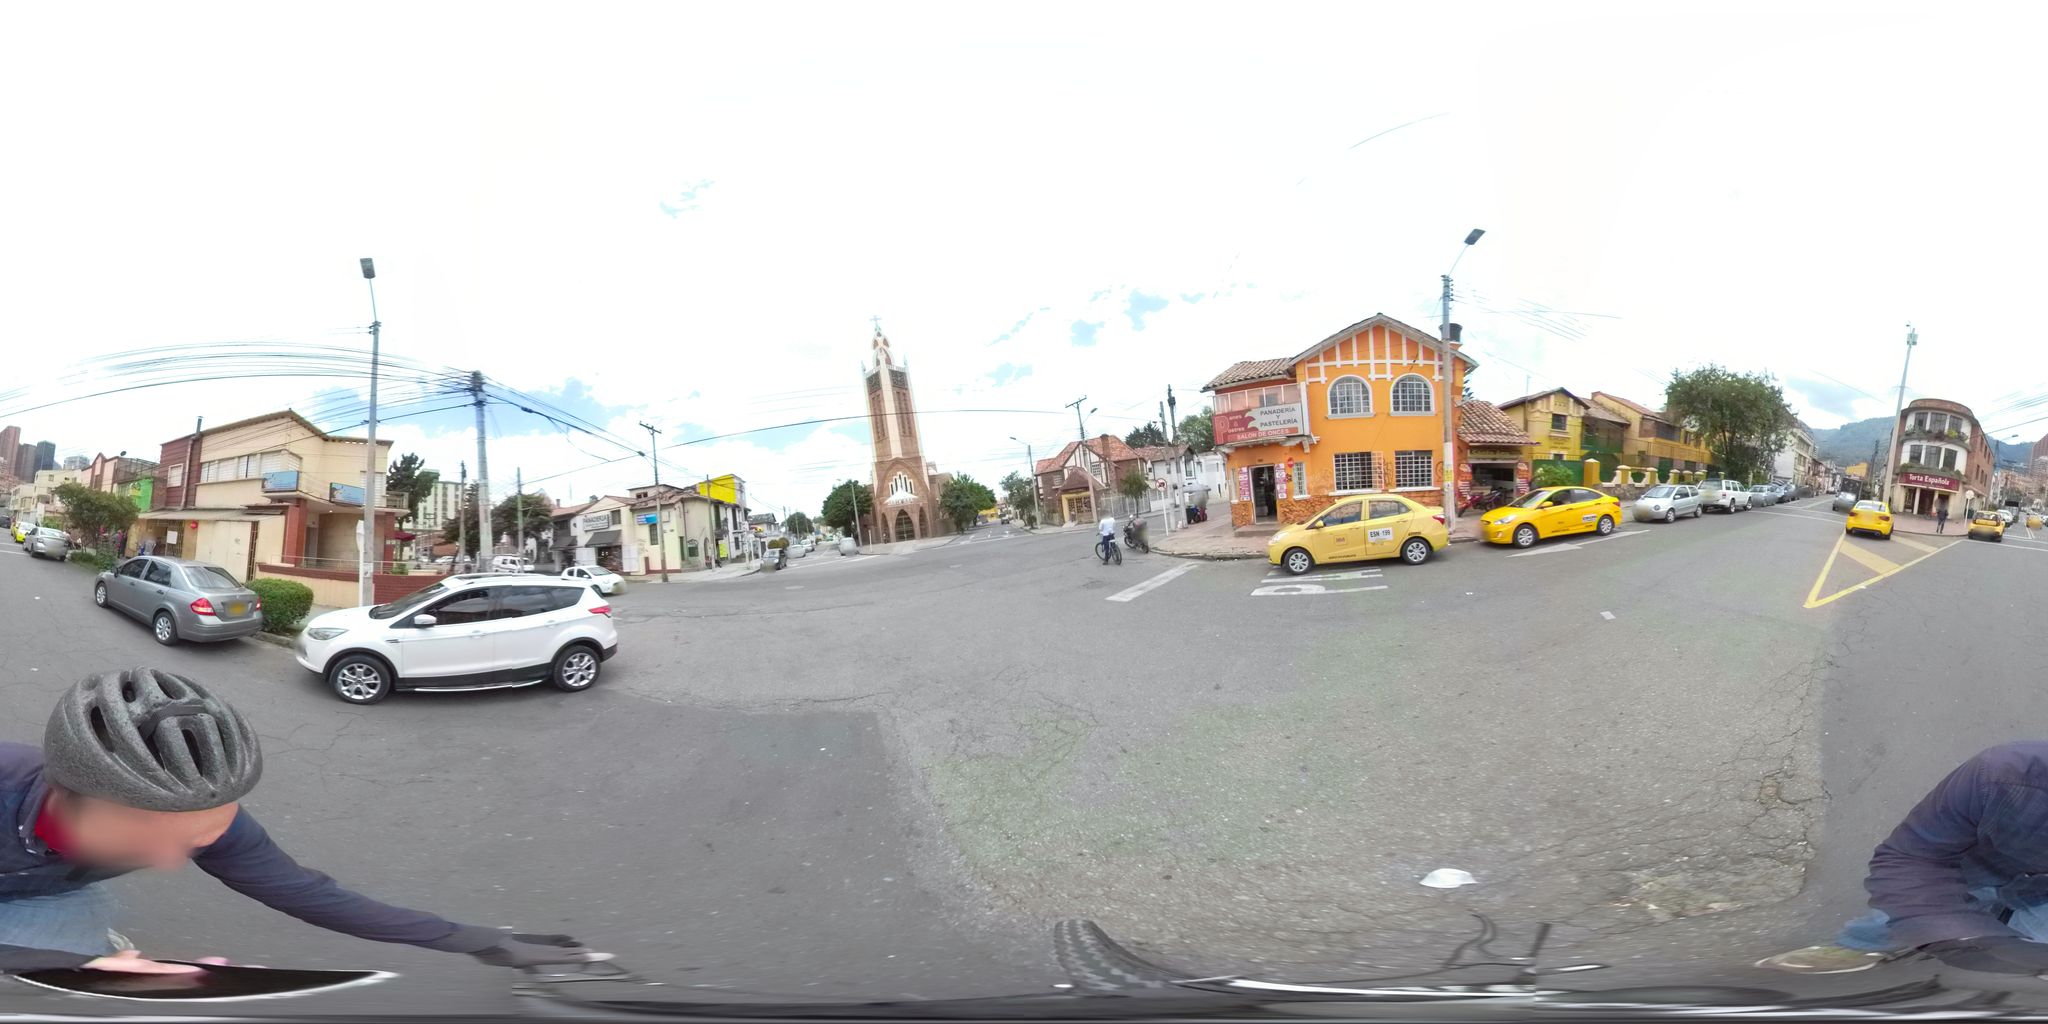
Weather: clear
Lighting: day
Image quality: slightly poor
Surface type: walking surface
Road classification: residential
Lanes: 2
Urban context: urban centre
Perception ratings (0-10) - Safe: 1.05, Lively: 7.23, Beautiful: 5.63, Boring: 3.63, Depressing: 0.54, Wealthy: 1.99